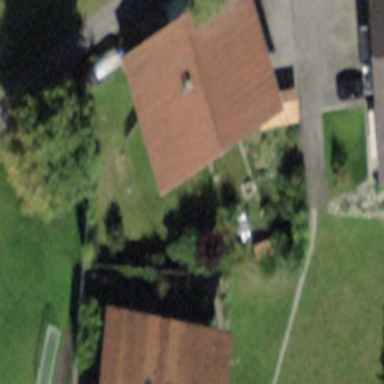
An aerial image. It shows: Residential building.